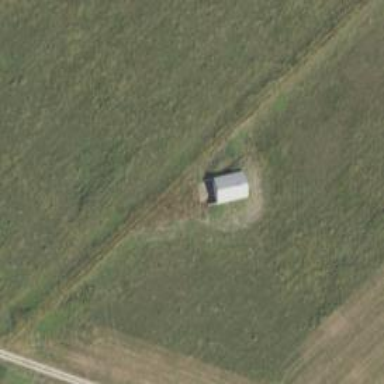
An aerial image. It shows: Military bunker.